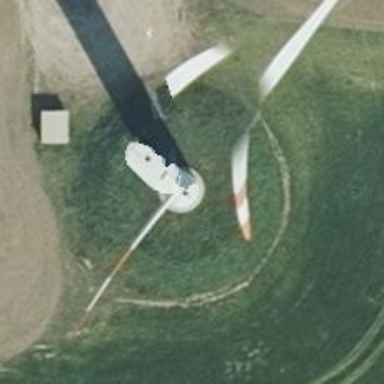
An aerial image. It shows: Wind generator powered by horizontal axis wind turbine.